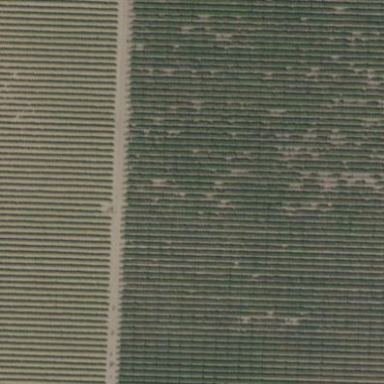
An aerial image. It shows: Vineyard.